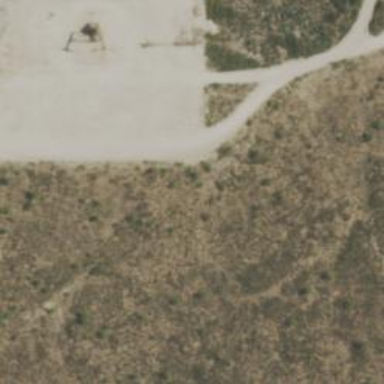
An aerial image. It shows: Wellsite with natural sand surroundings.